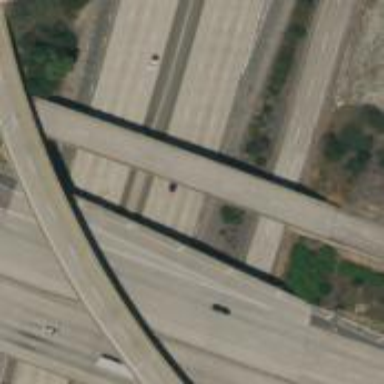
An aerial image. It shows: Motorway junction.